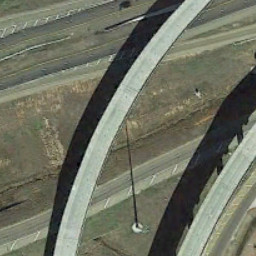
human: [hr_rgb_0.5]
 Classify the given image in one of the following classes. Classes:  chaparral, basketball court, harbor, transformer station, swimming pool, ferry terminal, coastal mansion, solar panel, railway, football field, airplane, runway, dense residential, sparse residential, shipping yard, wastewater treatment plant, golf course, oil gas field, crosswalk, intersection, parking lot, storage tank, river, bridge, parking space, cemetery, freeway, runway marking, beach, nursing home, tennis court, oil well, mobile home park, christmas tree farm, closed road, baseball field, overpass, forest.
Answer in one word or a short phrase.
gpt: overpass